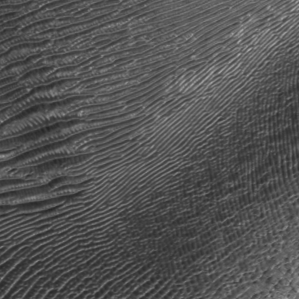
Label: frost